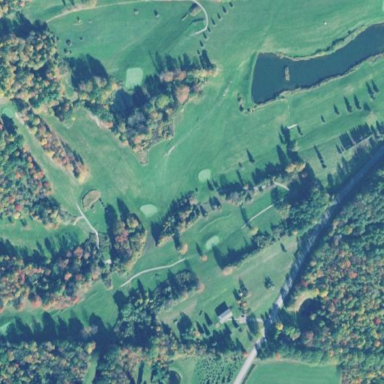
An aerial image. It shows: Golf course surrounded by greenery.